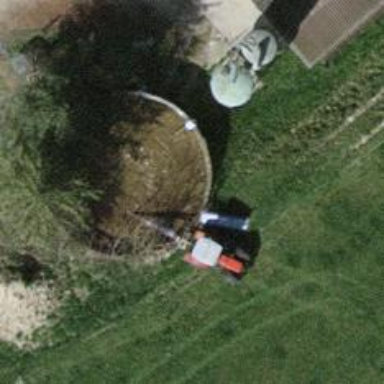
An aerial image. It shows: Storage tank that is man-made.